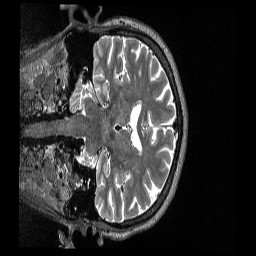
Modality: T2w
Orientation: coronal
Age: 73
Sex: female
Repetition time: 3.2 s
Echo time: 0.563 s